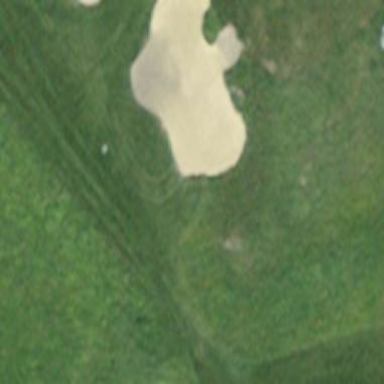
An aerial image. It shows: Sand bunker on golf course.